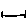
Label: line